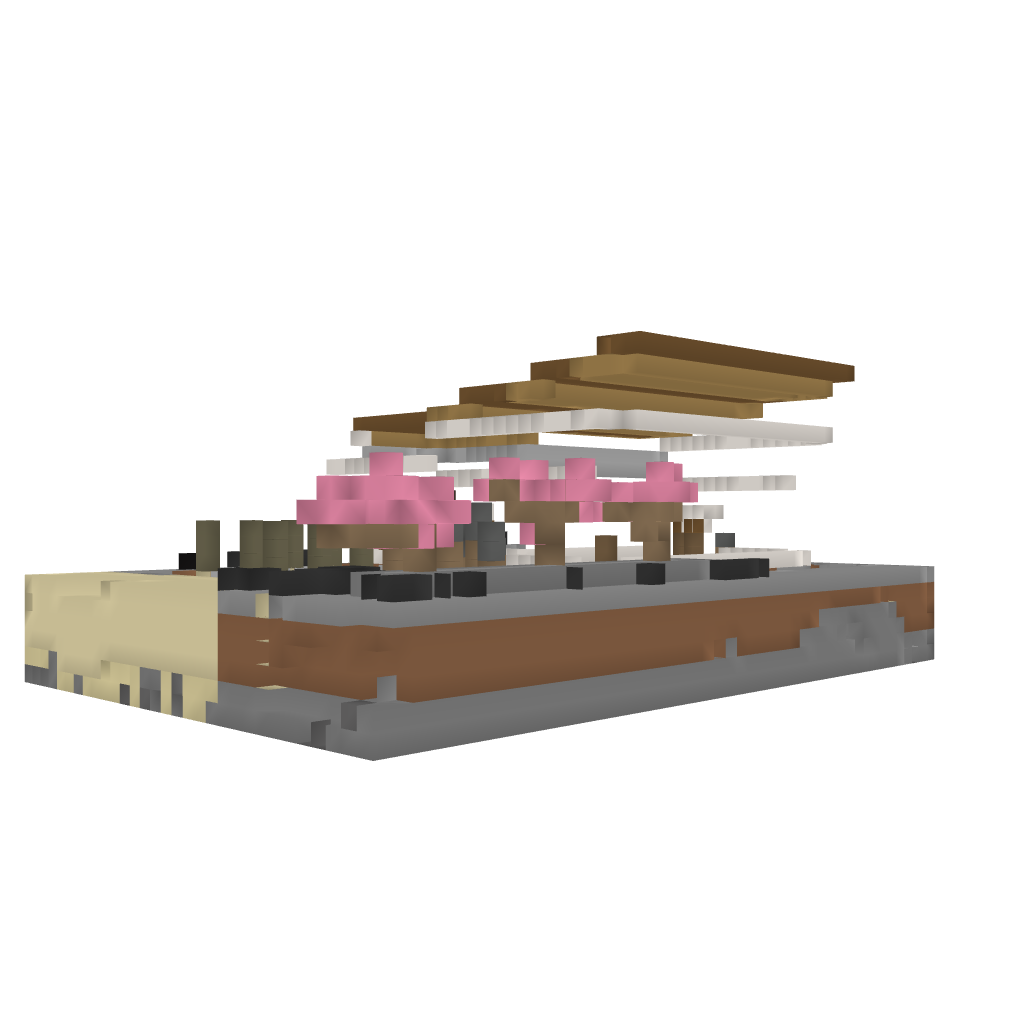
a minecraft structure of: Little modern house #2